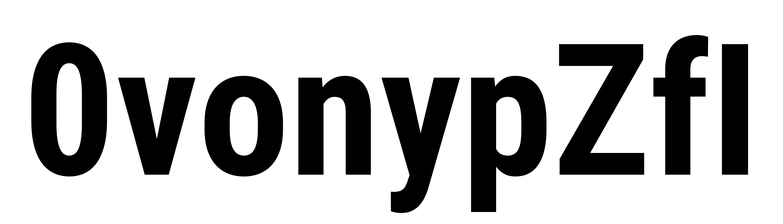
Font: Roboto_Condensed_Bold